Brain MRI, t1w sequence, axial 2D slice.
Patient: age 29, sex M, weight 78 kg, height 1.78 m
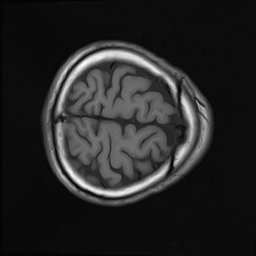